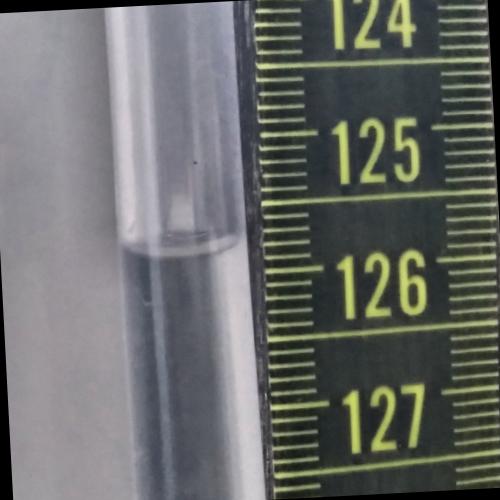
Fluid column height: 125.8 cm